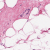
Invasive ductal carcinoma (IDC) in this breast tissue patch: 0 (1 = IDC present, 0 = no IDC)